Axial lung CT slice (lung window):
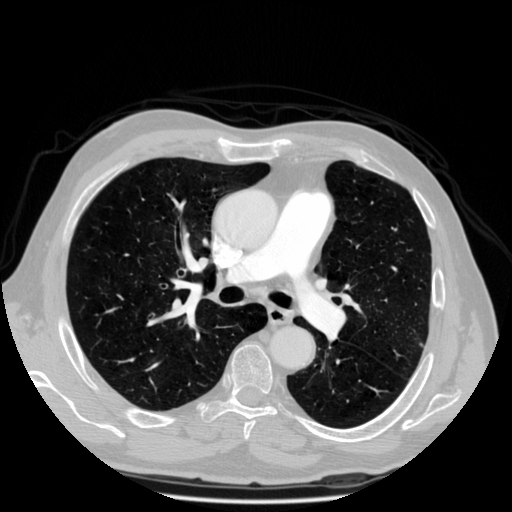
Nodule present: no